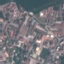
Label: Residential